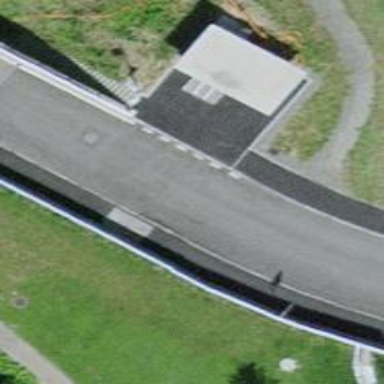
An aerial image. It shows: Bus stop with sheltered platform for public transport.